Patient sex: F
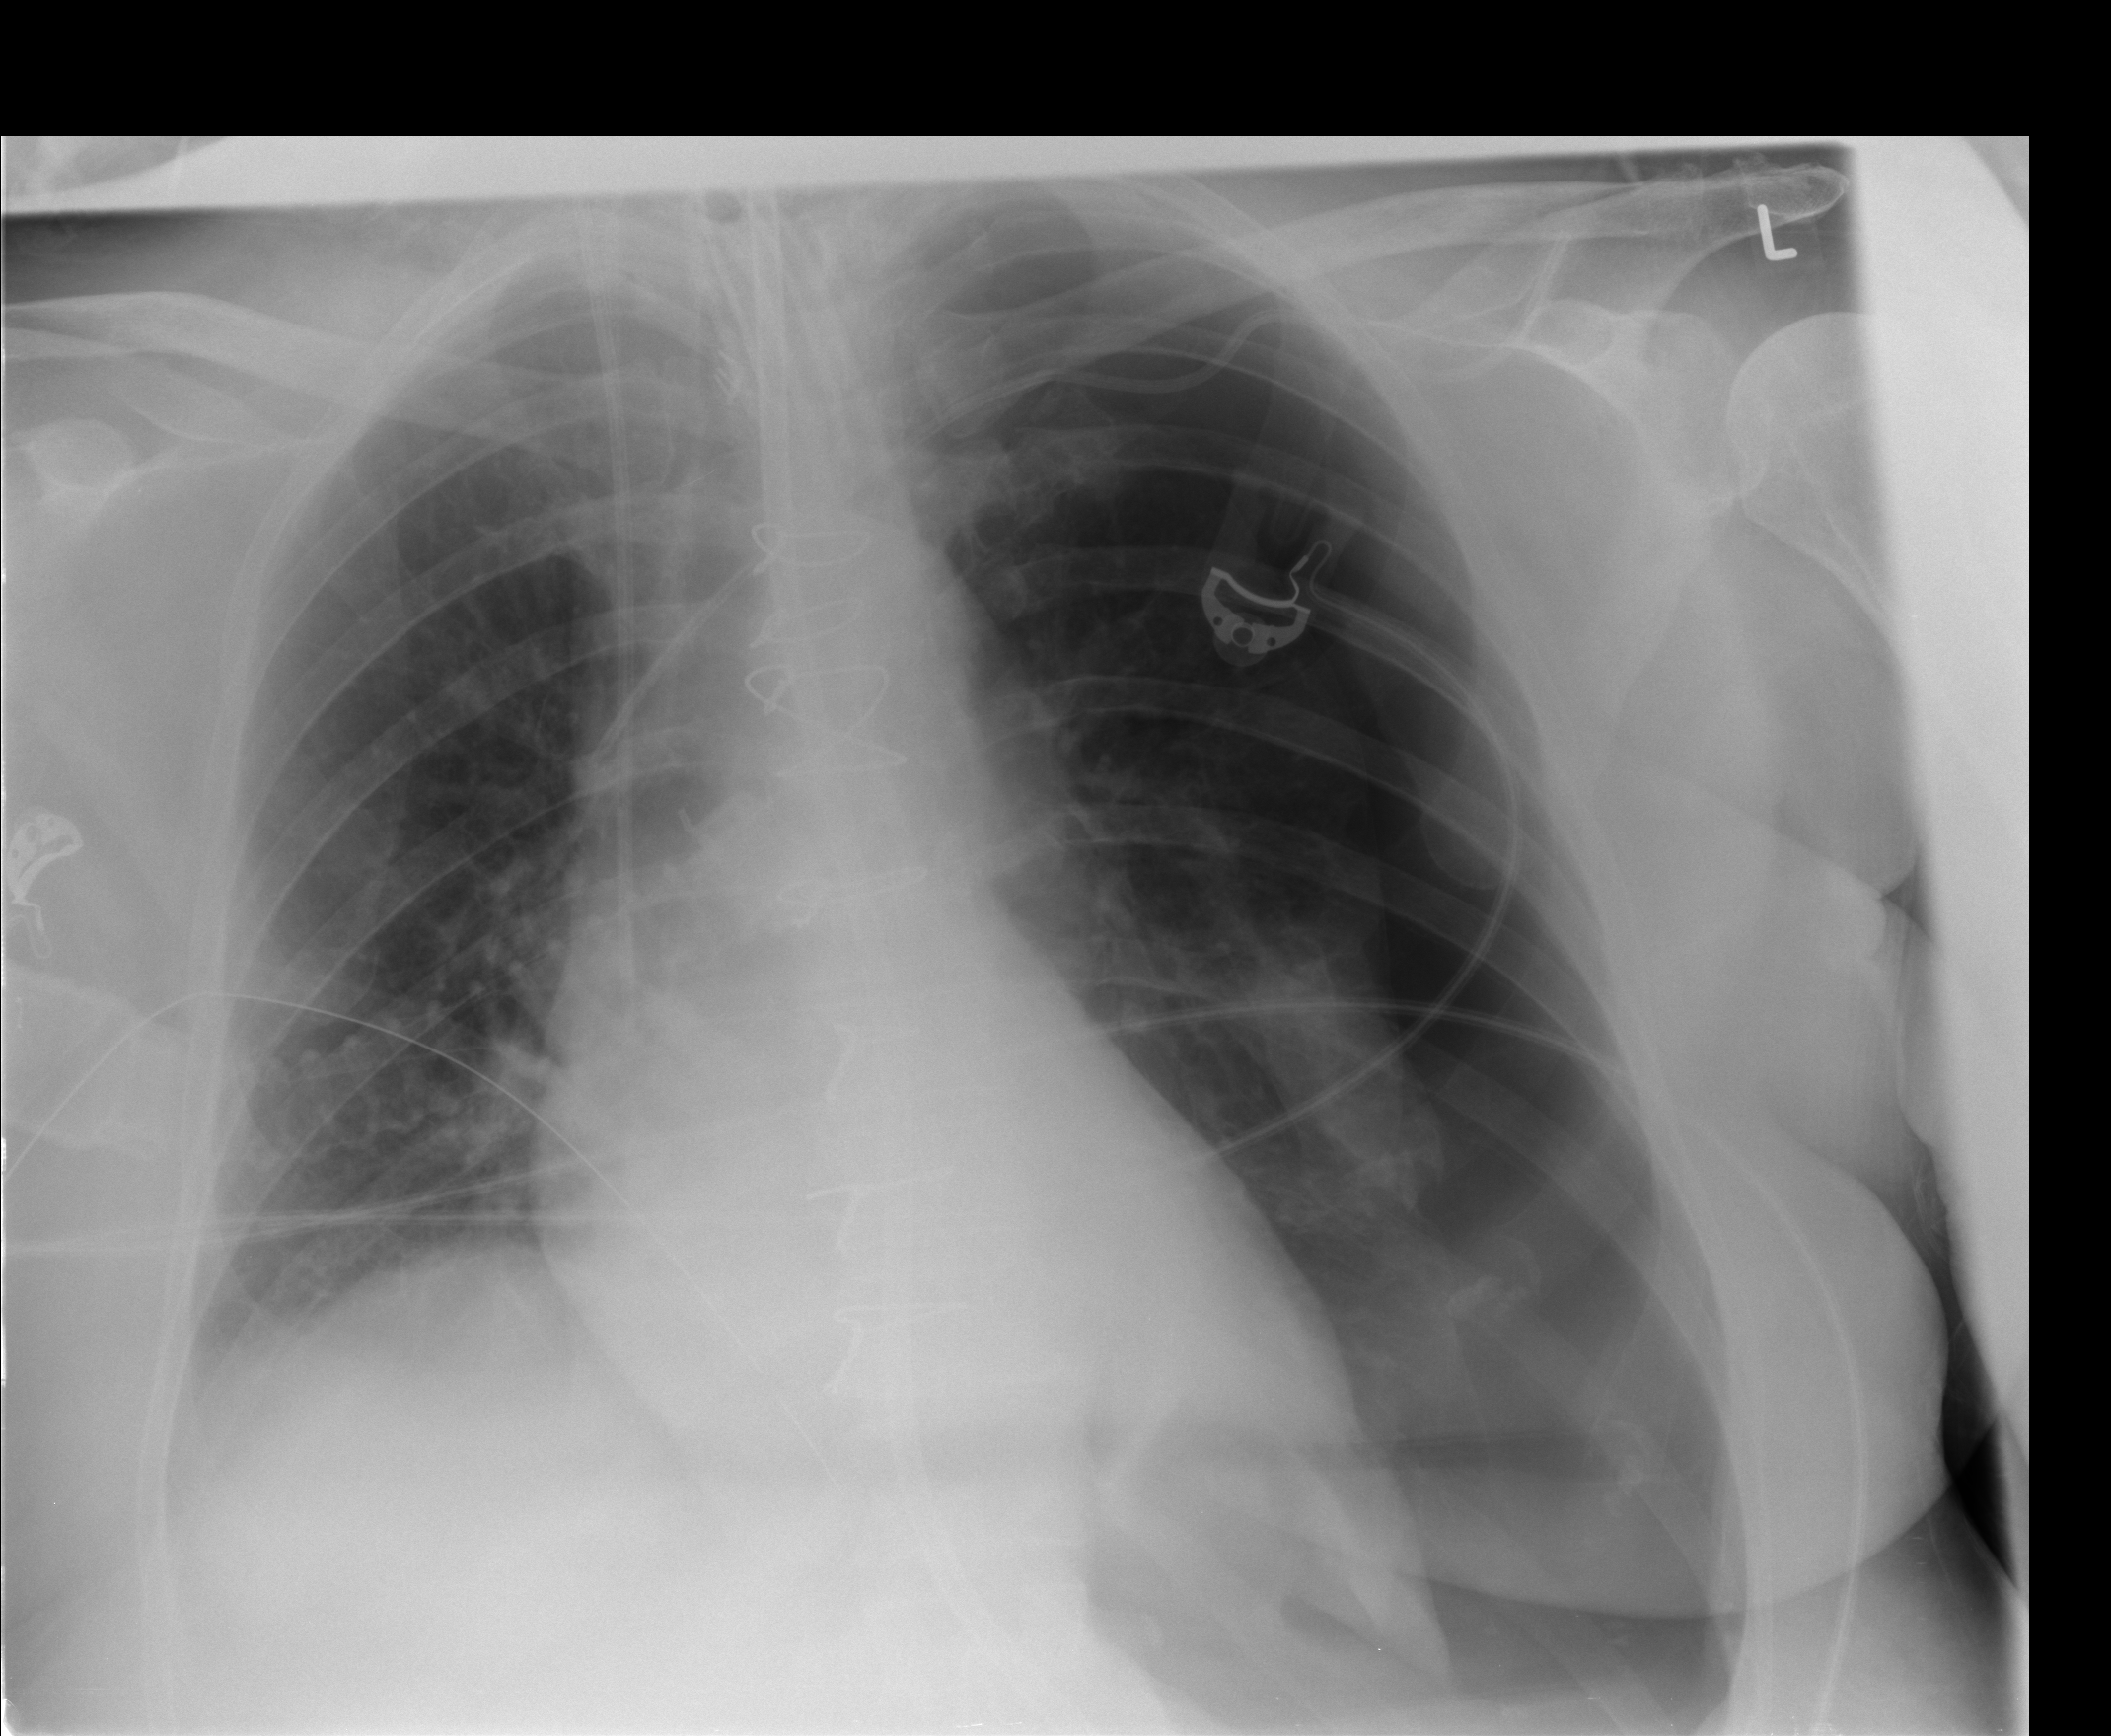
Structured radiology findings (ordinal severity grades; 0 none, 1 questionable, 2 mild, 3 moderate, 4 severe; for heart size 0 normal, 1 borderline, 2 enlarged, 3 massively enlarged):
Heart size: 1
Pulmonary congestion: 0
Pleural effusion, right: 2
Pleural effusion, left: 2
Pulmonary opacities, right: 0
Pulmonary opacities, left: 0
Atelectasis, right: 2
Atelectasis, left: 3